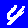
Digit: 4